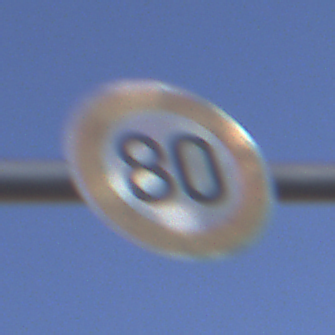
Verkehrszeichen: Geschwindigkeit80
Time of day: MorningAfternoon
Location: Outdoor (RoadRail)
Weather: PartlyCloudy
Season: NotSpecified
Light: Natural